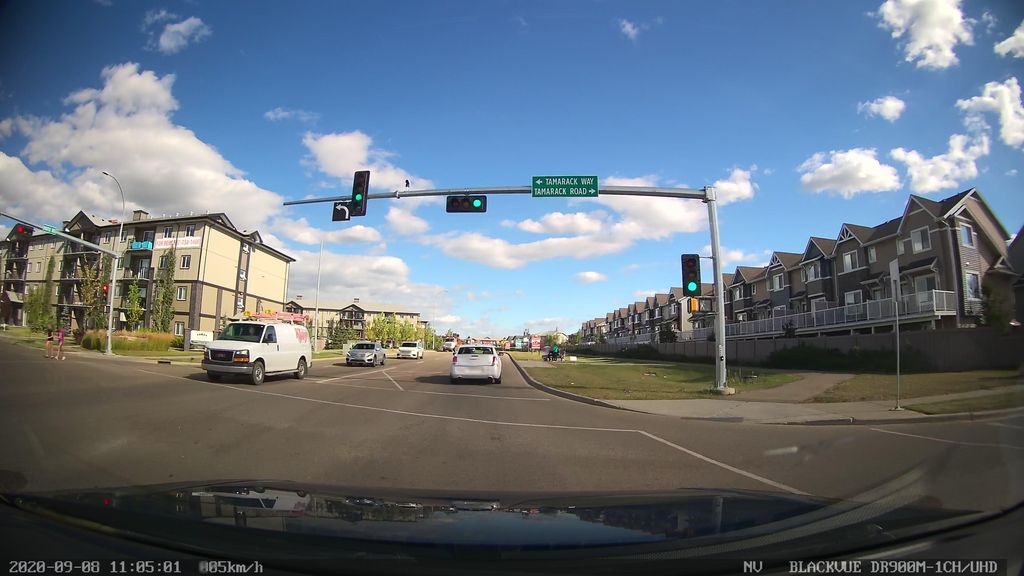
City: edmonton